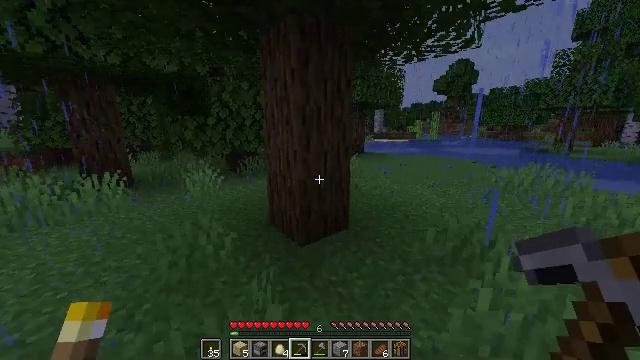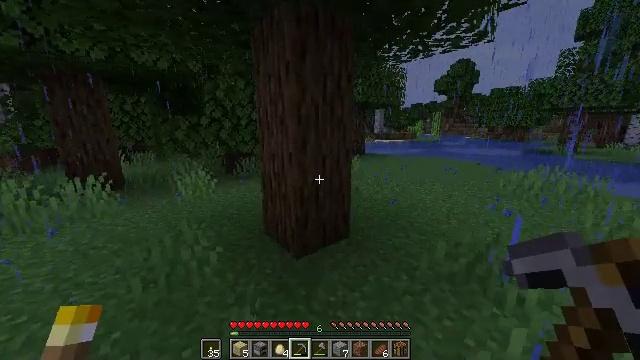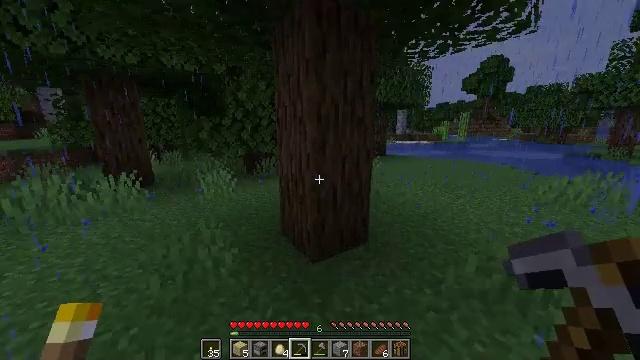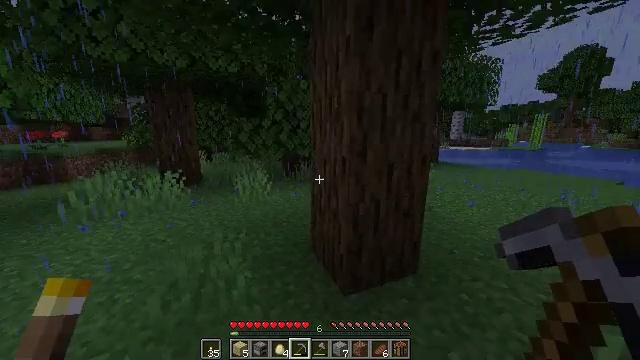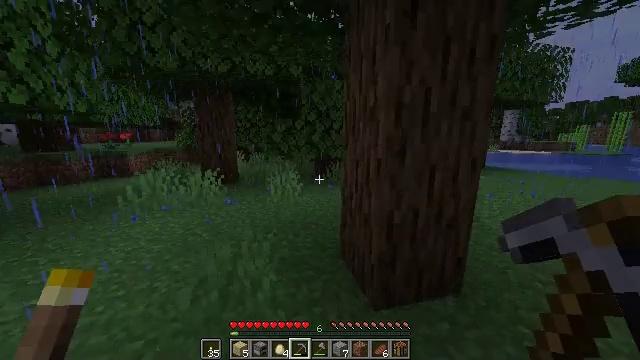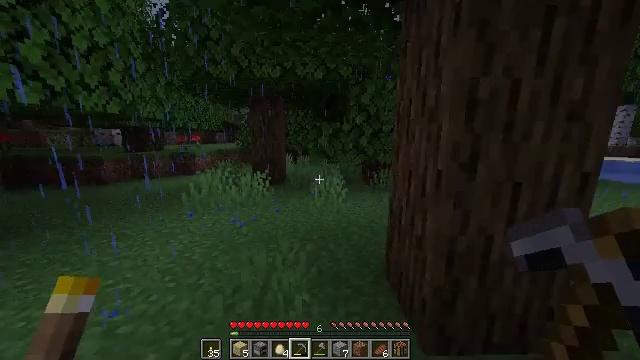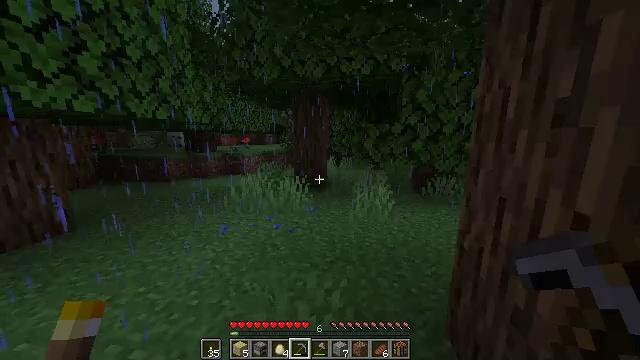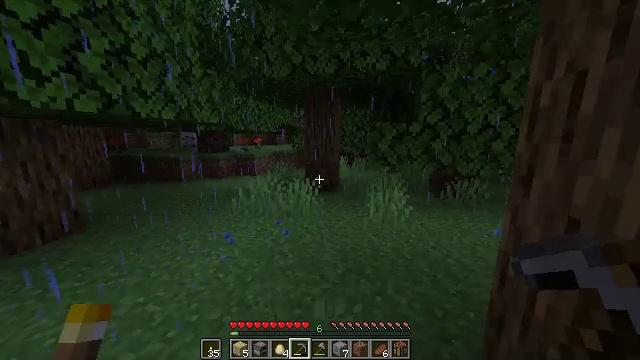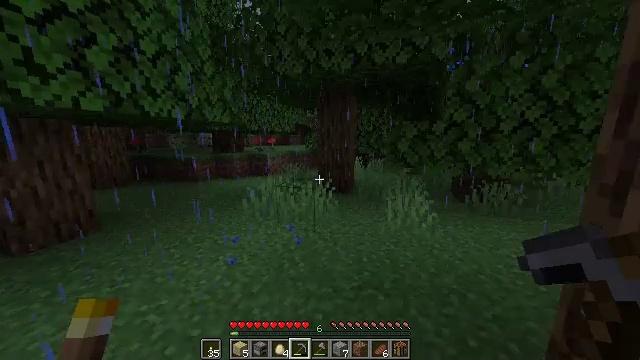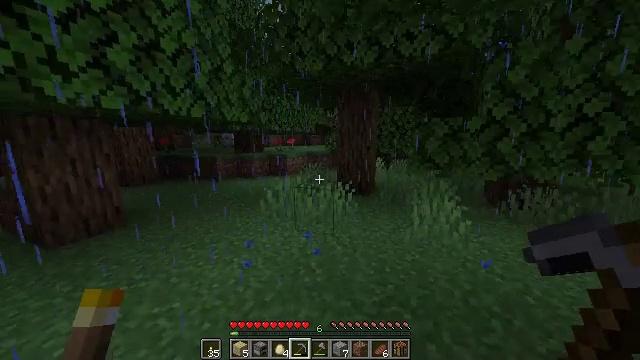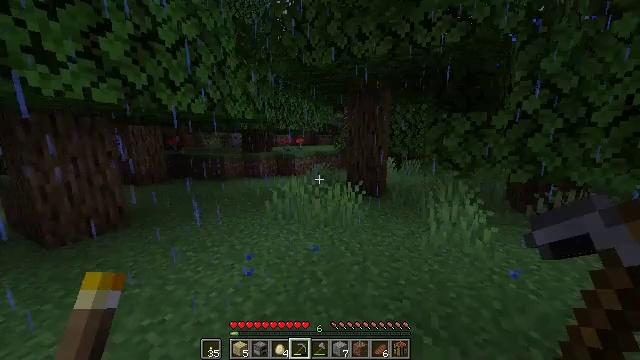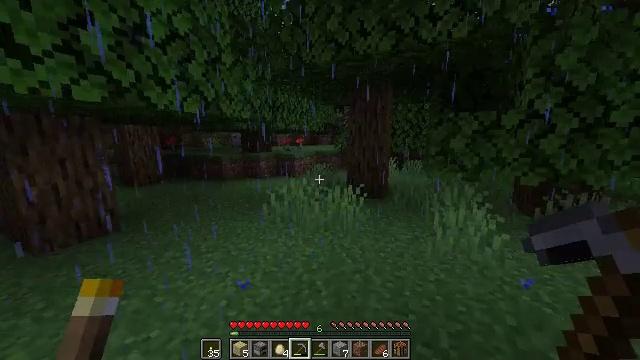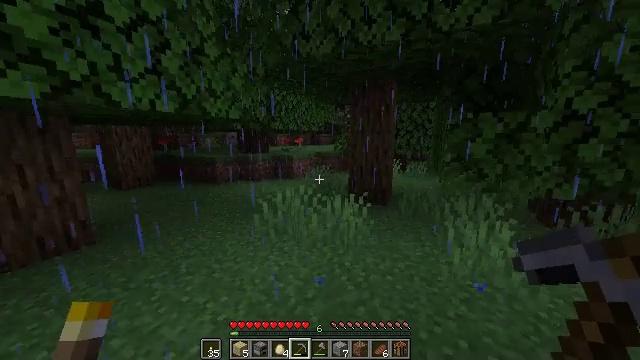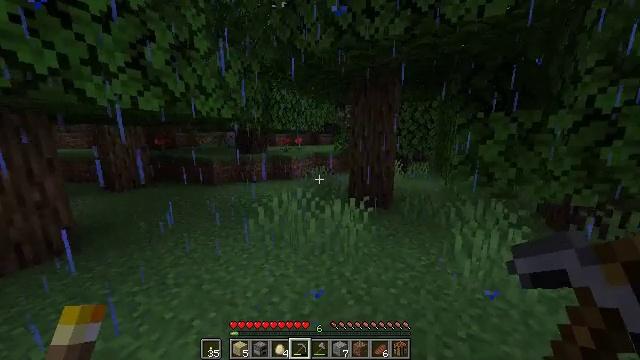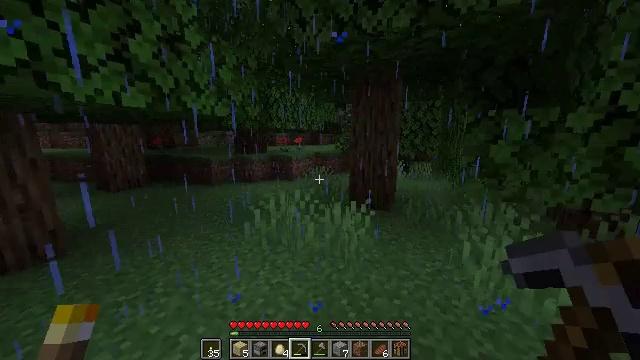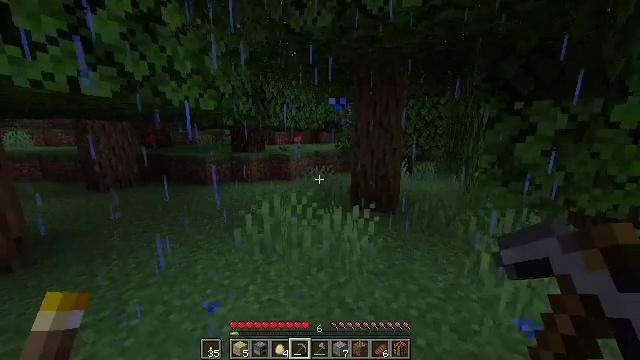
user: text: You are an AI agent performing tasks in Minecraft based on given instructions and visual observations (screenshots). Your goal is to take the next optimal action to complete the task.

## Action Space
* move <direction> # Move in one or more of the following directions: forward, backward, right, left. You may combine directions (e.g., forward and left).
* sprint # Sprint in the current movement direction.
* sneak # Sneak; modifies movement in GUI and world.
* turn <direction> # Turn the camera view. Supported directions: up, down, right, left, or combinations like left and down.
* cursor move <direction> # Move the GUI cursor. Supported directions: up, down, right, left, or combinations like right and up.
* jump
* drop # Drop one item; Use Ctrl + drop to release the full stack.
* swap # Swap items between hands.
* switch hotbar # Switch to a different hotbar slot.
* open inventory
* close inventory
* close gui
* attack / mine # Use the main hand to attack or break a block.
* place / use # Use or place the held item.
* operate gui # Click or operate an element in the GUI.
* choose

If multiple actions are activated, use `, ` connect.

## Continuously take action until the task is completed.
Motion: motion action
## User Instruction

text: Mine the sugar cane near rivers.
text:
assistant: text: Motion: move forward, sprint
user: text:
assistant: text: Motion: move forward, sprint, turn left
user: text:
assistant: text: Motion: move forward, sprint, turn left
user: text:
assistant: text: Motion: move forward, sprint, turn left
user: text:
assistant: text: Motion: move forward, sprint, turn left
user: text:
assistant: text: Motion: move forward, sprint, turn left
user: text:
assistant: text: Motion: move forward, sprint, turn left
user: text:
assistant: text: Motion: move forward, sprint, turn left
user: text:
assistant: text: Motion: move forward, sprint, turn left
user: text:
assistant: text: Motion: move forward, sprint, turn left
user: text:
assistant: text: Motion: move forward, sprint
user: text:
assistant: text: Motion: move forward, sprint
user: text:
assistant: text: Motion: move forward, sprint
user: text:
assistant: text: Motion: move forward, sprint
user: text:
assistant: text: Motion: move forward, sprint
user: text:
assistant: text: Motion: move forward, sprint
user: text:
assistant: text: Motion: move forward, sprint
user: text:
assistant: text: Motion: move forward, sprint
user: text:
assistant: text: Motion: move forward, sprint
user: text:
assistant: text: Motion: move forward, sprint
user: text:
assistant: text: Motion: move forward, sprint
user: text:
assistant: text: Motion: move forward, sprint
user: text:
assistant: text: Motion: move forward, sprint
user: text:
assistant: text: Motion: move forward, sprint
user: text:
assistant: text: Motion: move forward, sprint
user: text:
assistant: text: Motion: move forward, sprint
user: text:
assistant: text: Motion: move forward, sprint
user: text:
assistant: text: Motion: move forward, sprint
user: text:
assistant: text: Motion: move forward, sprint
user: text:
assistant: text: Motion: move forward, sprint